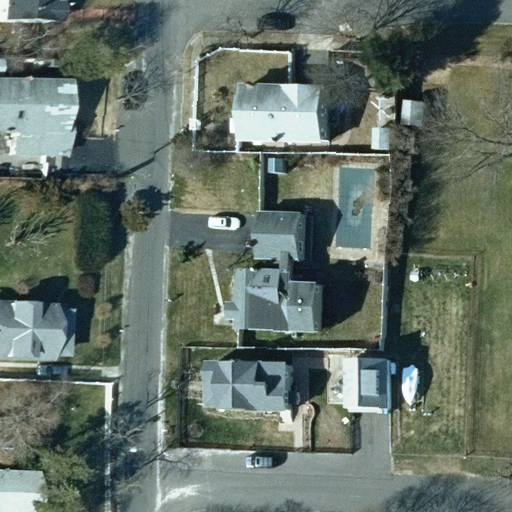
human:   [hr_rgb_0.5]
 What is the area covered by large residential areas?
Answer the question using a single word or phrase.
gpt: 10637m2

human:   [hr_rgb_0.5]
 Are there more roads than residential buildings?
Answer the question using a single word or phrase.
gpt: no

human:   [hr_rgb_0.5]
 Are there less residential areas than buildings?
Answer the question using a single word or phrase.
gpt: yes

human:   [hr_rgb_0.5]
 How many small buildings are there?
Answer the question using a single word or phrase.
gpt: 6

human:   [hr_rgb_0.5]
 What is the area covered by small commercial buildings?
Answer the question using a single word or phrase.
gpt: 0m2

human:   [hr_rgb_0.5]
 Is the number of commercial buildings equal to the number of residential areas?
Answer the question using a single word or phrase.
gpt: no

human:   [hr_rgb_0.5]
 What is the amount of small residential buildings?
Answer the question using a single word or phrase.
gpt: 4

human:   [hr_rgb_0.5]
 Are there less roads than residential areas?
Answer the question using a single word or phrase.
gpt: no

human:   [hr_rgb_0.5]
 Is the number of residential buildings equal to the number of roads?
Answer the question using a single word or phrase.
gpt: no

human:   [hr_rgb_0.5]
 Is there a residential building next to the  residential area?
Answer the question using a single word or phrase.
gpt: yes

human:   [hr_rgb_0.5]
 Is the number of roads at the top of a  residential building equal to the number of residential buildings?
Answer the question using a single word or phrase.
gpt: no

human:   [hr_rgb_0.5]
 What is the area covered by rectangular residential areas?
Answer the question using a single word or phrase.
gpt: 10637m2

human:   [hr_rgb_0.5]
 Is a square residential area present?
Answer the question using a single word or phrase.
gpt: no

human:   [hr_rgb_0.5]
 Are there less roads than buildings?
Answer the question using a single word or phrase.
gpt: yes

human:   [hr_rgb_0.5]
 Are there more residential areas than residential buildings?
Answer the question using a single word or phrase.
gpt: no

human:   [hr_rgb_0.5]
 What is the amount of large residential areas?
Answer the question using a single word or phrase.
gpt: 1

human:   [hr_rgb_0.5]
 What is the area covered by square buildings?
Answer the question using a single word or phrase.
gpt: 0m2

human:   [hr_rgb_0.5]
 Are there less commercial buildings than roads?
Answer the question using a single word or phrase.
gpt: yes

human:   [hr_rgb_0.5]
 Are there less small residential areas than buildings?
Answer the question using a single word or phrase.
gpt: yes

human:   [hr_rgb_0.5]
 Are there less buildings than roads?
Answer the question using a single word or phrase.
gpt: no

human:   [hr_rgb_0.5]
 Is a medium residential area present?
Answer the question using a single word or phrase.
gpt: no

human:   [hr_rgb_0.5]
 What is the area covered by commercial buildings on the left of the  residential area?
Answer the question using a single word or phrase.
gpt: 0m2

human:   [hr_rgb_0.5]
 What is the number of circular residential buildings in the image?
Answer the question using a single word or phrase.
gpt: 0

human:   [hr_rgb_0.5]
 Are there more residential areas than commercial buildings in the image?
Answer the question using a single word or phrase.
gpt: yes

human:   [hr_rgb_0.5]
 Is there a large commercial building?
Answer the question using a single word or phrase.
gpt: no

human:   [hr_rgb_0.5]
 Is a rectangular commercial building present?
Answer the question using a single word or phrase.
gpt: no

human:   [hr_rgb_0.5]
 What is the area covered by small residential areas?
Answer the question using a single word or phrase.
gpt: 0m2

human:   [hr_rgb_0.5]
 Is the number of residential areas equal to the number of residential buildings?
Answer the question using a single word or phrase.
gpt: no

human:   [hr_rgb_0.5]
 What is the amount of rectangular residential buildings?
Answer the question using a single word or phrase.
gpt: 4

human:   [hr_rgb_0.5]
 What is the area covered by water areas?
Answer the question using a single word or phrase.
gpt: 0m2

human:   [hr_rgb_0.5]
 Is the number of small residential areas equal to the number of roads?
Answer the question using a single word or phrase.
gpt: no

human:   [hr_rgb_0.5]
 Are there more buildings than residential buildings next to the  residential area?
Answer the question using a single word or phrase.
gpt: yes

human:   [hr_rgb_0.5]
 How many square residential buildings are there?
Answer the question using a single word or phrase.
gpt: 0

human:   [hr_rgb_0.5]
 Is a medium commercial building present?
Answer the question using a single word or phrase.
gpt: no

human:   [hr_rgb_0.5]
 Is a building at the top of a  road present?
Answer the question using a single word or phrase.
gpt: yes

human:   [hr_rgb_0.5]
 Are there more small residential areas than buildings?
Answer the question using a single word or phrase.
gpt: no